Question: When I install maven to create project or kaptcha are like and find some way not yet fix.

Can you help me fix this it?
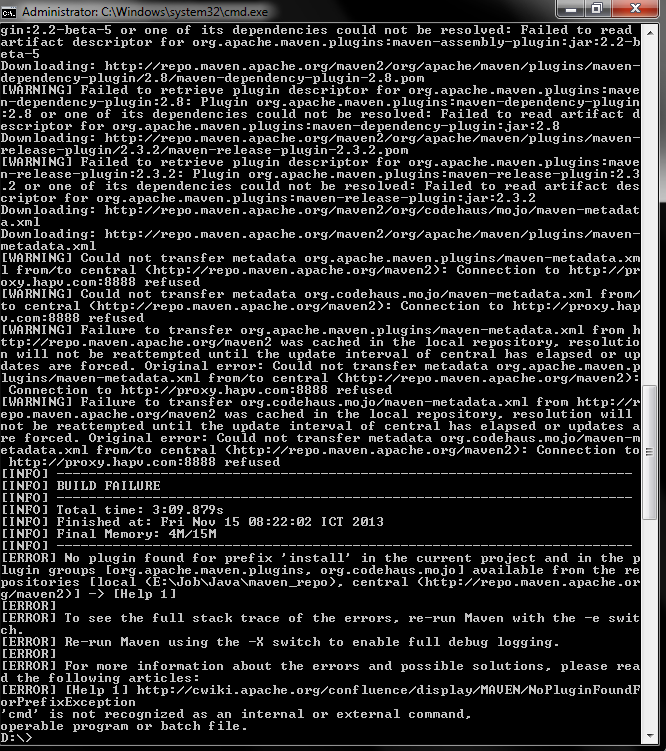
Answer: To use maven you need access to the internet, and 'repo.maven.apache.org' in particular. Maven uses this repository to download the latest version of plugins that version supports and the libraries they use.
It appears you have setup a proxy server 'http://proxy.hapv.com:8888' and this server is refusing your attempts to access Maven Central. It doesn't appear to be running on that port. I suggest you check your proxy settings.
You can use maven in an off-line mode once you have working build, but until then you need to let maven install itself from the internet.